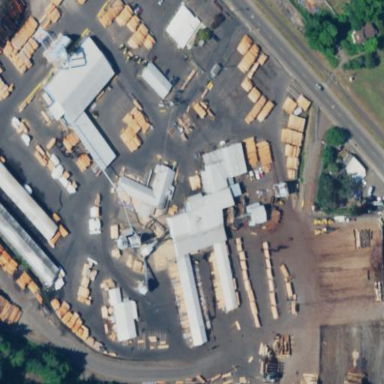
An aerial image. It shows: Sawmill craft.